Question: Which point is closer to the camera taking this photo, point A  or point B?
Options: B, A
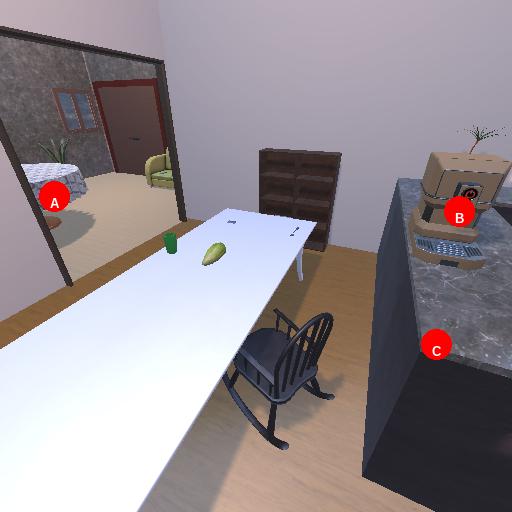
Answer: B